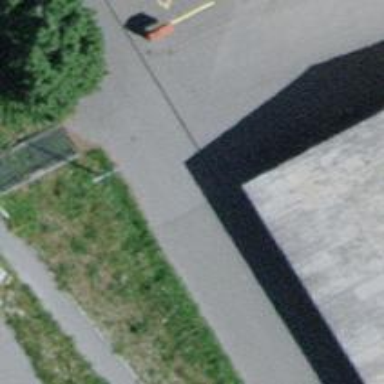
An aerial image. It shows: Road with steps.